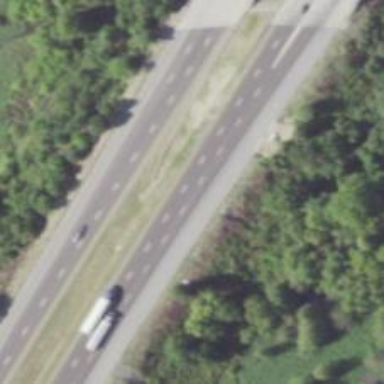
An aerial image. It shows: Motorway.